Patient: sex M, age 52
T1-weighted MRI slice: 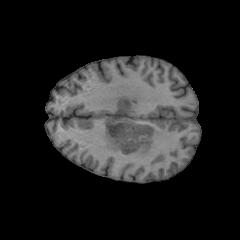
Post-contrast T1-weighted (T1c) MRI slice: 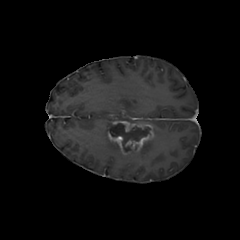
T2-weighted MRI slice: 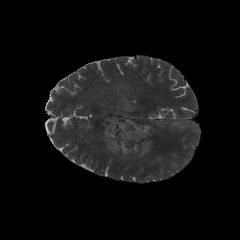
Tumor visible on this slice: yes
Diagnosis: Glioblastoma, IDH-wildtype
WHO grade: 4